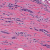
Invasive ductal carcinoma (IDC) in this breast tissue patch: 1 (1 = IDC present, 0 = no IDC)